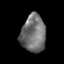
Tissue: prostate
Cell type: T cells
Senescence score: 0.2809
Nuclear area (px): 908
Mean DAPI intensity: 112.095